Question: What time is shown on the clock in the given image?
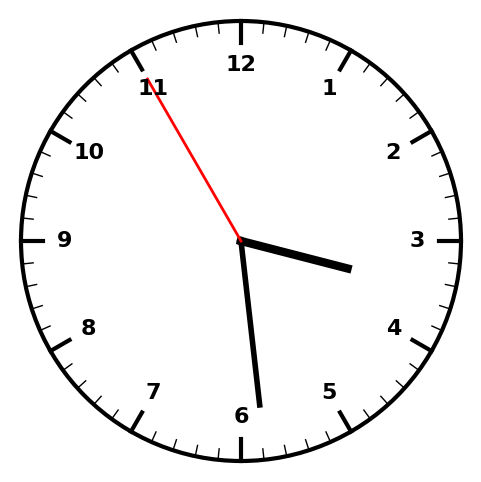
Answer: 03:28:55